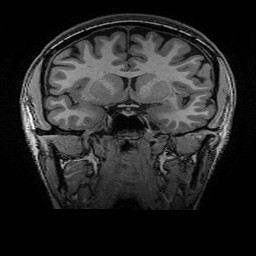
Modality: T1w
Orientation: sagittal
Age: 28
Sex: female
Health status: healthy
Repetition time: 2.53 s
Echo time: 0.0034 s